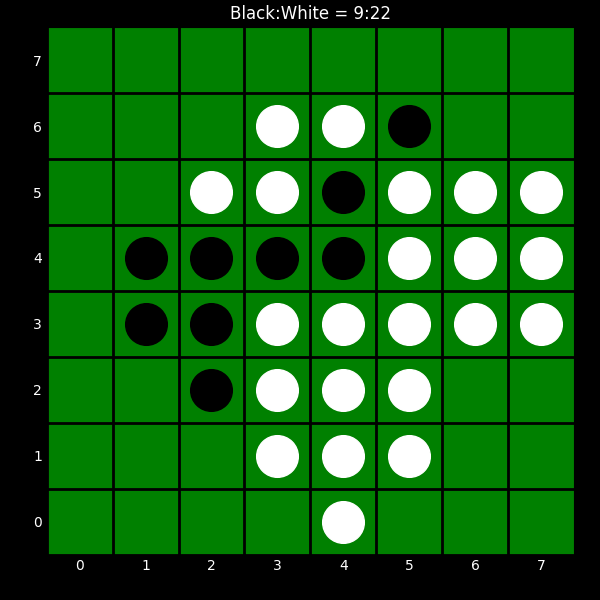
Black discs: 9
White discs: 22